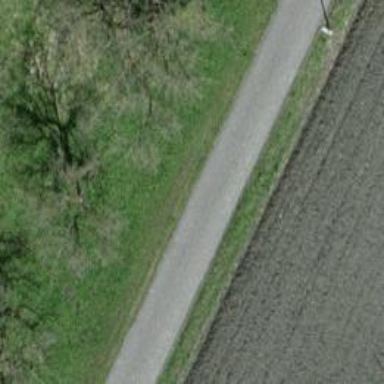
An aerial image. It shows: Unclassified road with paved surface.